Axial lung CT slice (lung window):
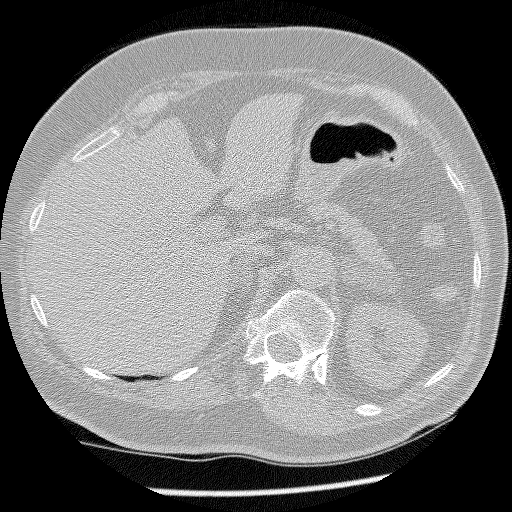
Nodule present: no